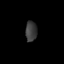
Tissue: prostate
Cell type: T cells
Senescence score: 0.2542
Nuclear area (px): 228
Mean DAPI intensity: 59.728